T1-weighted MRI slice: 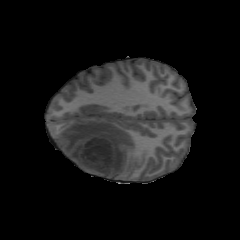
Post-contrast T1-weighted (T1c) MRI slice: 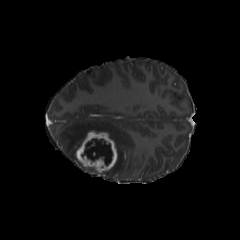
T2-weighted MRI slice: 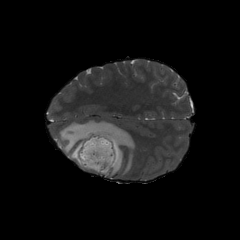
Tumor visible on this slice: yes